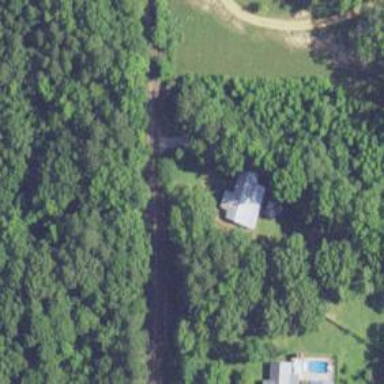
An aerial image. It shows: Driveway.